Question: How can I get the value 'BrandName' in this image using javascript loop.

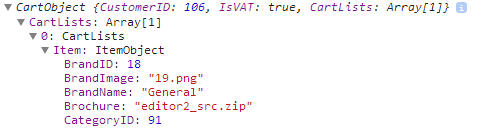
Answer: Since 'data' variable you use to display the response is already a 'CartObject' then use:
'''
for (var i = 0, len = data.CartLists.length; i < len; i++) {
console.log( data.CartLists[i].Item.BrandName );
}
'''